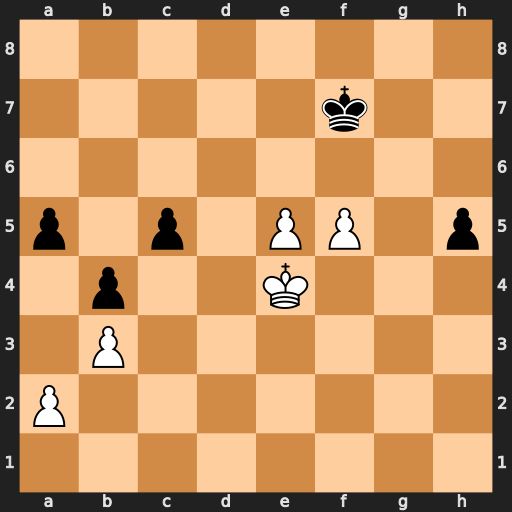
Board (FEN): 8/5k2/8/p1p1PP1p/1p2K3/1P6/P7/8
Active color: w
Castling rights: -
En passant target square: -
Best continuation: e6+ Ke8 f6 h4 Kf3